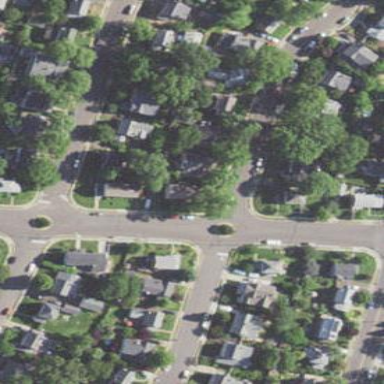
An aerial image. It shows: Sidewalk.